Interaction volume radius: 5 \u00c5
Interaction volume height: 30 \u00c5
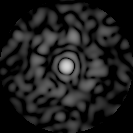
Disorder parameter: 0.862